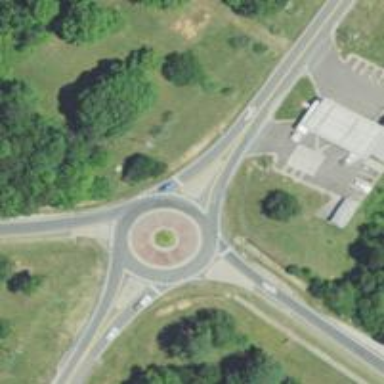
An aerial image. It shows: Secondary road with asphalt surface leading to roundabout junction.